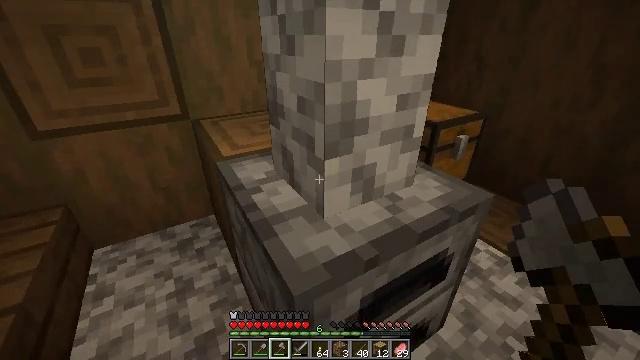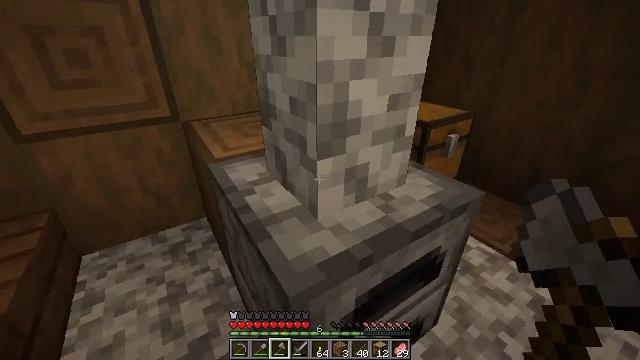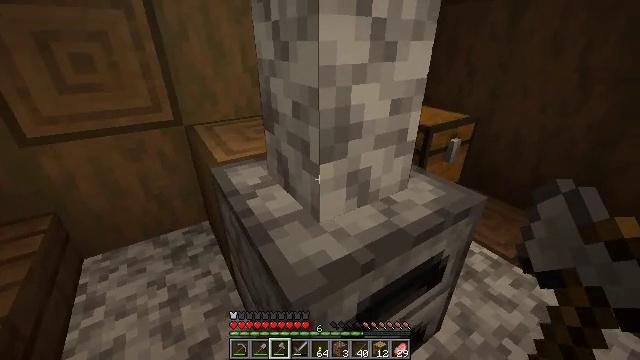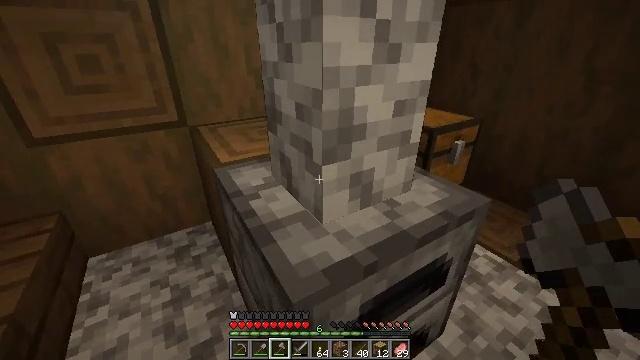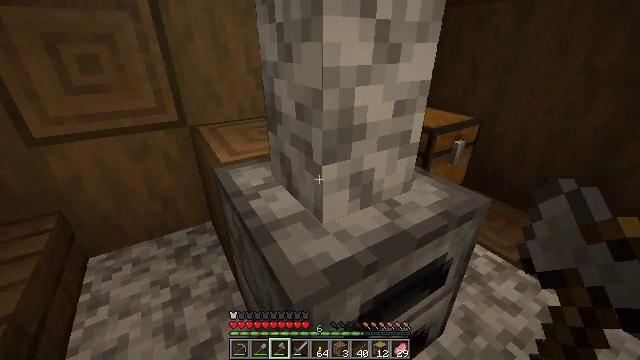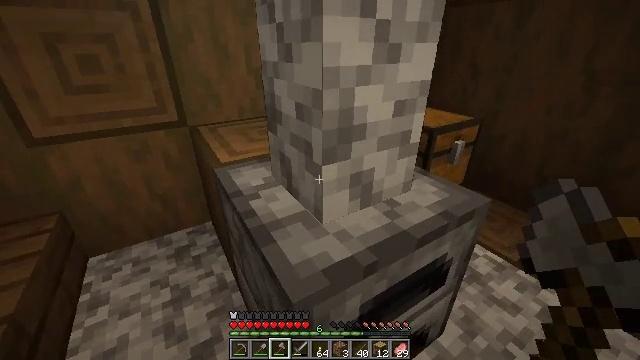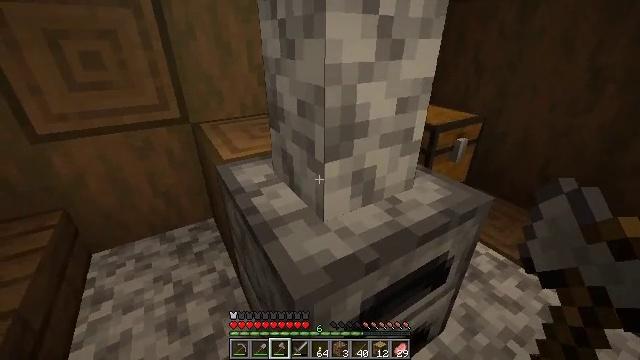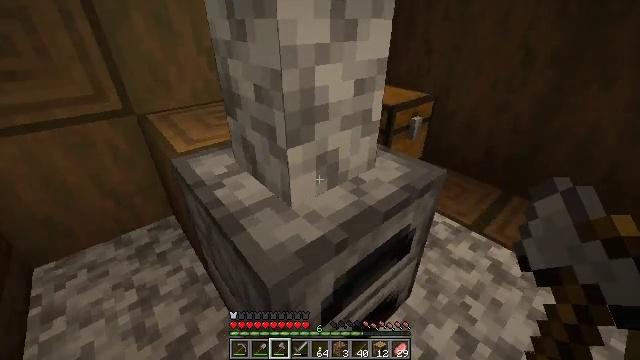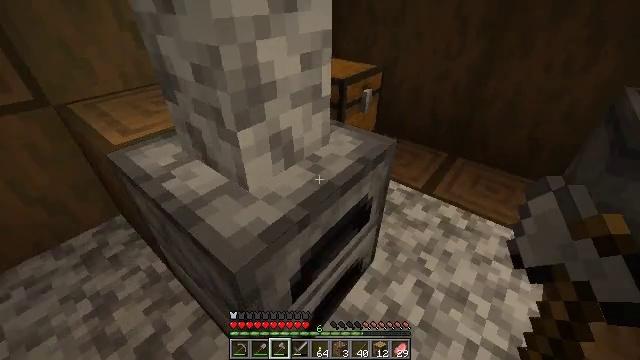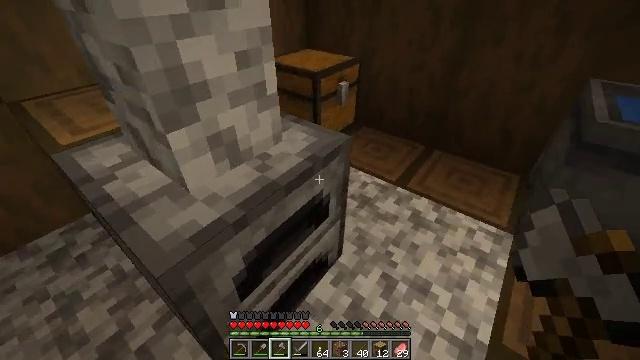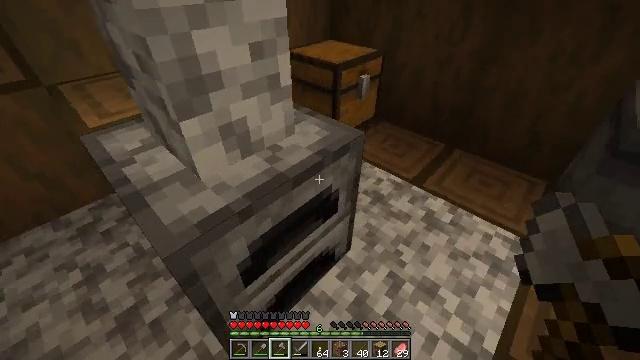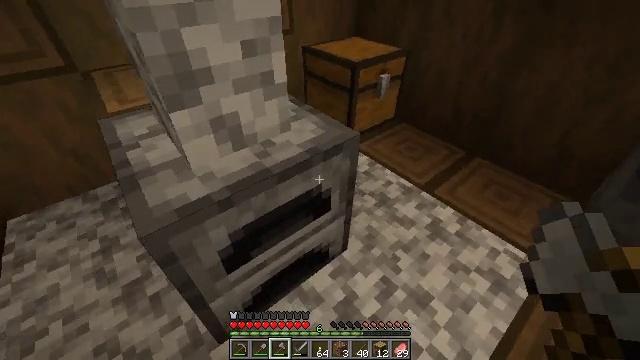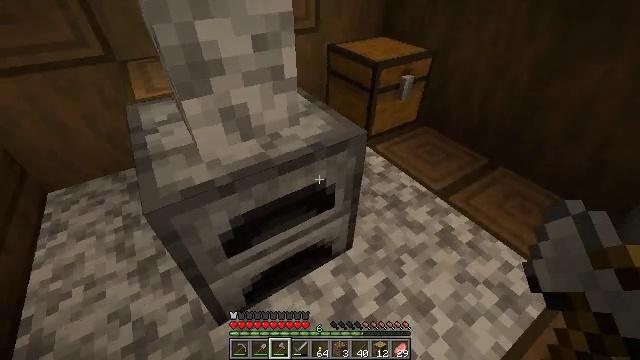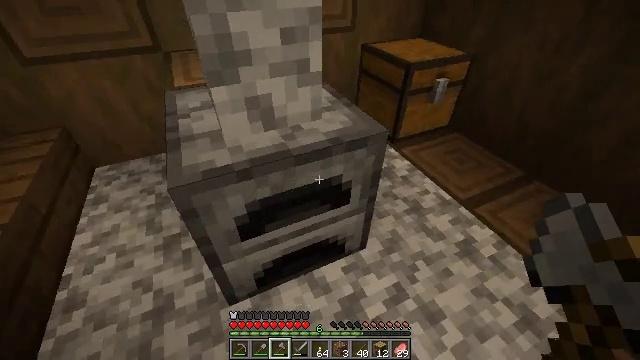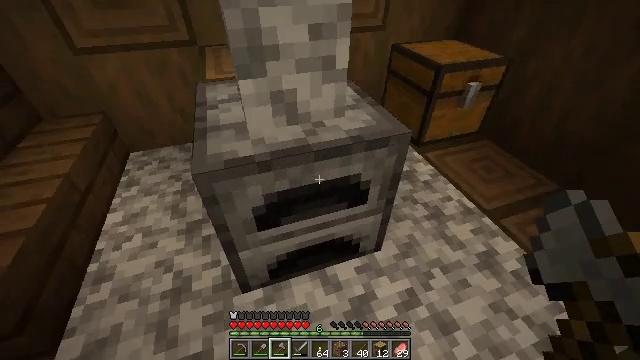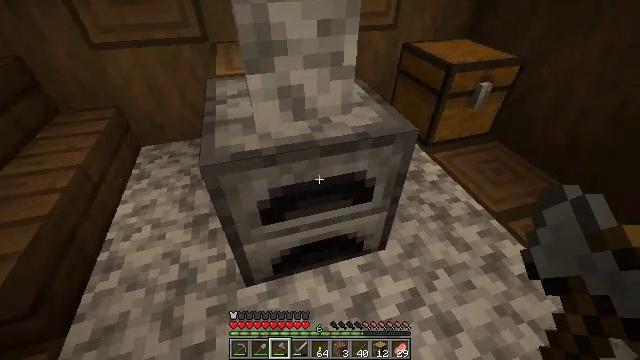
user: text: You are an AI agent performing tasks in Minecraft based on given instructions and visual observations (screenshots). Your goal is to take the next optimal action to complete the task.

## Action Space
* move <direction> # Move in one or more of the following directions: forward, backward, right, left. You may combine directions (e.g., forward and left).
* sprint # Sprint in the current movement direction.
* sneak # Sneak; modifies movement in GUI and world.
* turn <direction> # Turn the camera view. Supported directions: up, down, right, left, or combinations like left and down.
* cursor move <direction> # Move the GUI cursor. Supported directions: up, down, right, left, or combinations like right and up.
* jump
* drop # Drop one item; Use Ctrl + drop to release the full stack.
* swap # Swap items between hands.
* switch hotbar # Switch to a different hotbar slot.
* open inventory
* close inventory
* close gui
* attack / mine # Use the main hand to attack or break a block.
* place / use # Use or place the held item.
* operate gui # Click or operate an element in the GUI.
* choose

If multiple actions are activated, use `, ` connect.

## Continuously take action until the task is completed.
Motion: motion action
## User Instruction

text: Gather potatoes by left-clicking.
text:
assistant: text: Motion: turn right
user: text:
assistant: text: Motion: no_op
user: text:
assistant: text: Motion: no_op
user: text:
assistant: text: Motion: no_op
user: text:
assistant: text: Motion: no_op
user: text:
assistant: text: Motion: no_op
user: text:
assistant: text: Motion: turn right and down
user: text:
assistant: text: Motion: move right, turn right and down
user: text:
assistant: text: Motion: move right, turn right and down
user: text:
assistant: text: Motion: move right, turn left and down
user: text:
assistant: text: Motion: turn left
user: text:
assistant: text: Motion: turn left
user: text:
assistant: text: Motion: turn left
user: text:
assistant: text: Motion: turn left
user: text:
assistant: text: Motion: turn left
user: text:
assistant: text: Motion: move left
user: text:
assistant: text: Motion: move left
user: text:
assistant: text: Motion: move left
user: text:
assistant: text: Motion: turn right and down
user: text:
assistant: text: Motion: turn right and down
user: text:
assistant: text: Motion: turn right and down
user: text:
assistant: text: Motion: no_op
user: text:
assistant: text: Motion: no_op
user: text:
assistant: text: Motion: no_op
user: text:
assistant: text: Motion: no_op
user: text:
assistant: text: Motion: no_op
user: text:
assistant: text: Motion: use / place
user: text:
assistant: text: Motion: use / place
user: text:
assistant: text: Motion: use / place
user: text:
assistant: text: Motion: no_op